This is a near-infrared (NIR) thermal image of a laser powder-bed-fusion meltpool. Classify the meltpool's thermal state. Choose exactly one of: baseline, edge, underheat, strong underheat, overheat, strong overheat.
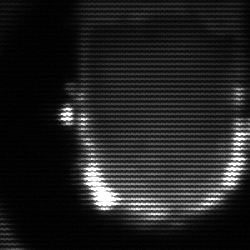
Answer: baseline